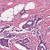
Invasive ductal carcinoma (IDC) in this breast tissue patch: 1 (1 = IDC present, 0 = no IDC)